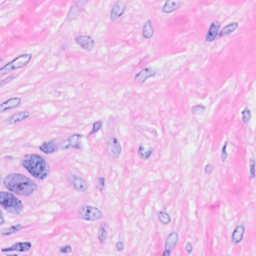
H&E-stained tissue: Breast